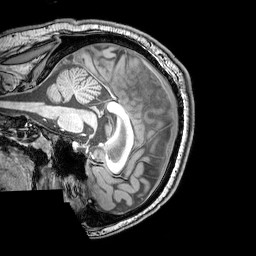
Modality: T1w
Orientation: sagittal
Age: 24
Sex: male
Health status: healthy
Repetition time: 0.081 s
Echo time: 0.037 s